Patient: sex M, age 60
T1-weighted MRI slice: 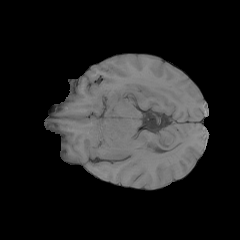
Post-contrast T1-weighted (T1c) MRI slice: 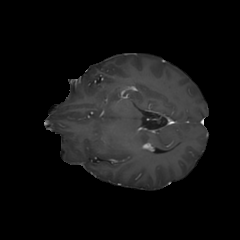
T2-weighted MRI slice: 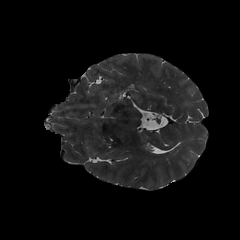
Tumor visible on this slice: no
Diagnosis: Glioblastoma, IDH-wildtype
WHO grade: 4